Question: My project looks like this:

Ideally I would like to have all my images in the 'Images' folder, however at the moment, I have a bunch of images in Visual Studio 2013\Projects\TestProject\TestProjectin\Debug\Images. I had to do this because as I was trying to find a way to change the source of a ImageBrush in code, I ended up doing this:
'''
imagebrush.ImageSource = new BitmapImage(new Uri("Images/testimage.png", UriKind.Relative));
'''
As much as I tried, I just couldn't find a way to point the Uri towards the Images folder in my first picture. Instead, I noticed the above code points towards the Debug folder of my project, hence why I ended up creating another 'Images' folder inside of there. In fact, I even found some tutorials that specifically say to do this when you want to change image sources in code.
This seems wrong however... Especially now that I essentially have two different Image folders. Can someone please explain to me how I can get my code to point towards the Images folder in my picture?
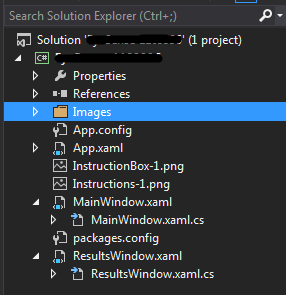
Answer: I always had trouble with this, but thanks to Ganesh I finally found a solution:
'''
"pack://application:,,,/Images/testimage.png"
'''
Pretty simple.